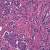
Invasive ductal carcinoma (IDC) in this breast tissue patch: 1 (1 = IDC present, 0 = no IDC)